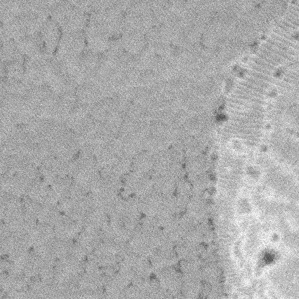
Label: frost